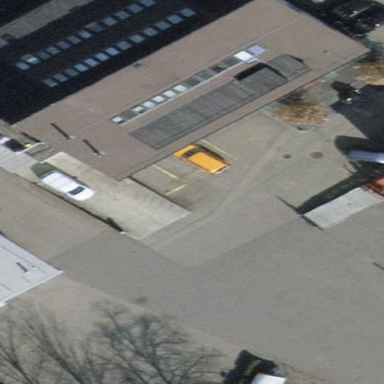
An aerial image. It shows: Building.